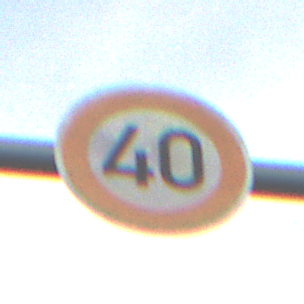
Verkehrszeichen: Geschwindigkeit40
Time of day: SunriseSunset
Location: Outdoor (RoadRail)
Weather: PartlyCloudy
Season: NotSpecified
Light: Natural